Field crop: maize
Growth stage: 2
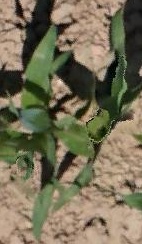
Species: maize